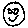
Label: smiley face